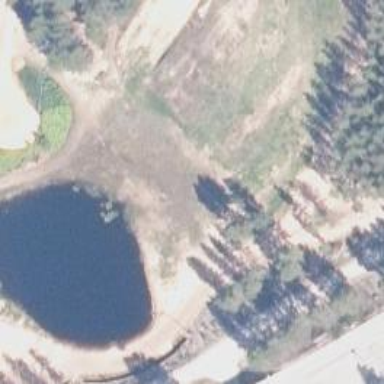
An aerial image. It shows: Disc golf hole.